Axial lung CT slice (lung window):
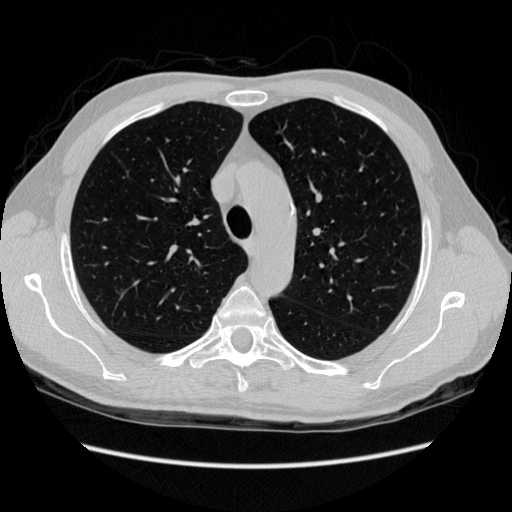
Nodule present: no